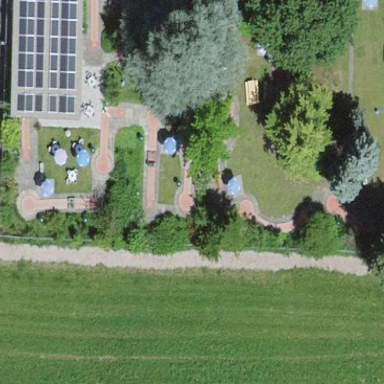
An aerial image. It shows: Miniature golf leisure land.